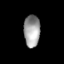
Tissue: skin
Cell type: Epithelial cells
Senescence score: 0.2454
Nuclear area (px): 507
Mean DAPI intensity: 158.373